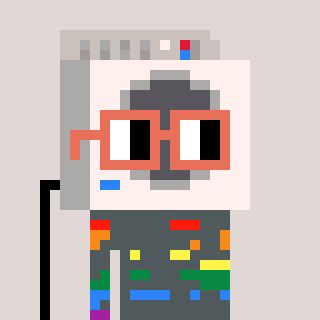
a pixel art character with square orange glasses, a washing machine-shaped head and a foggrey-colored body on a warm background